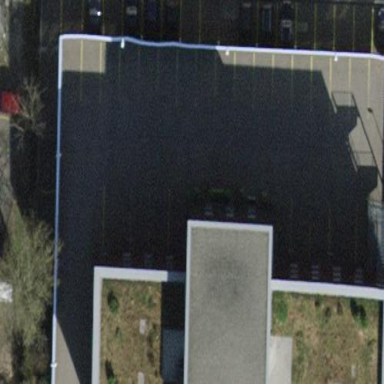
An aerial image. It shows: Parking building.